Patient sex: M
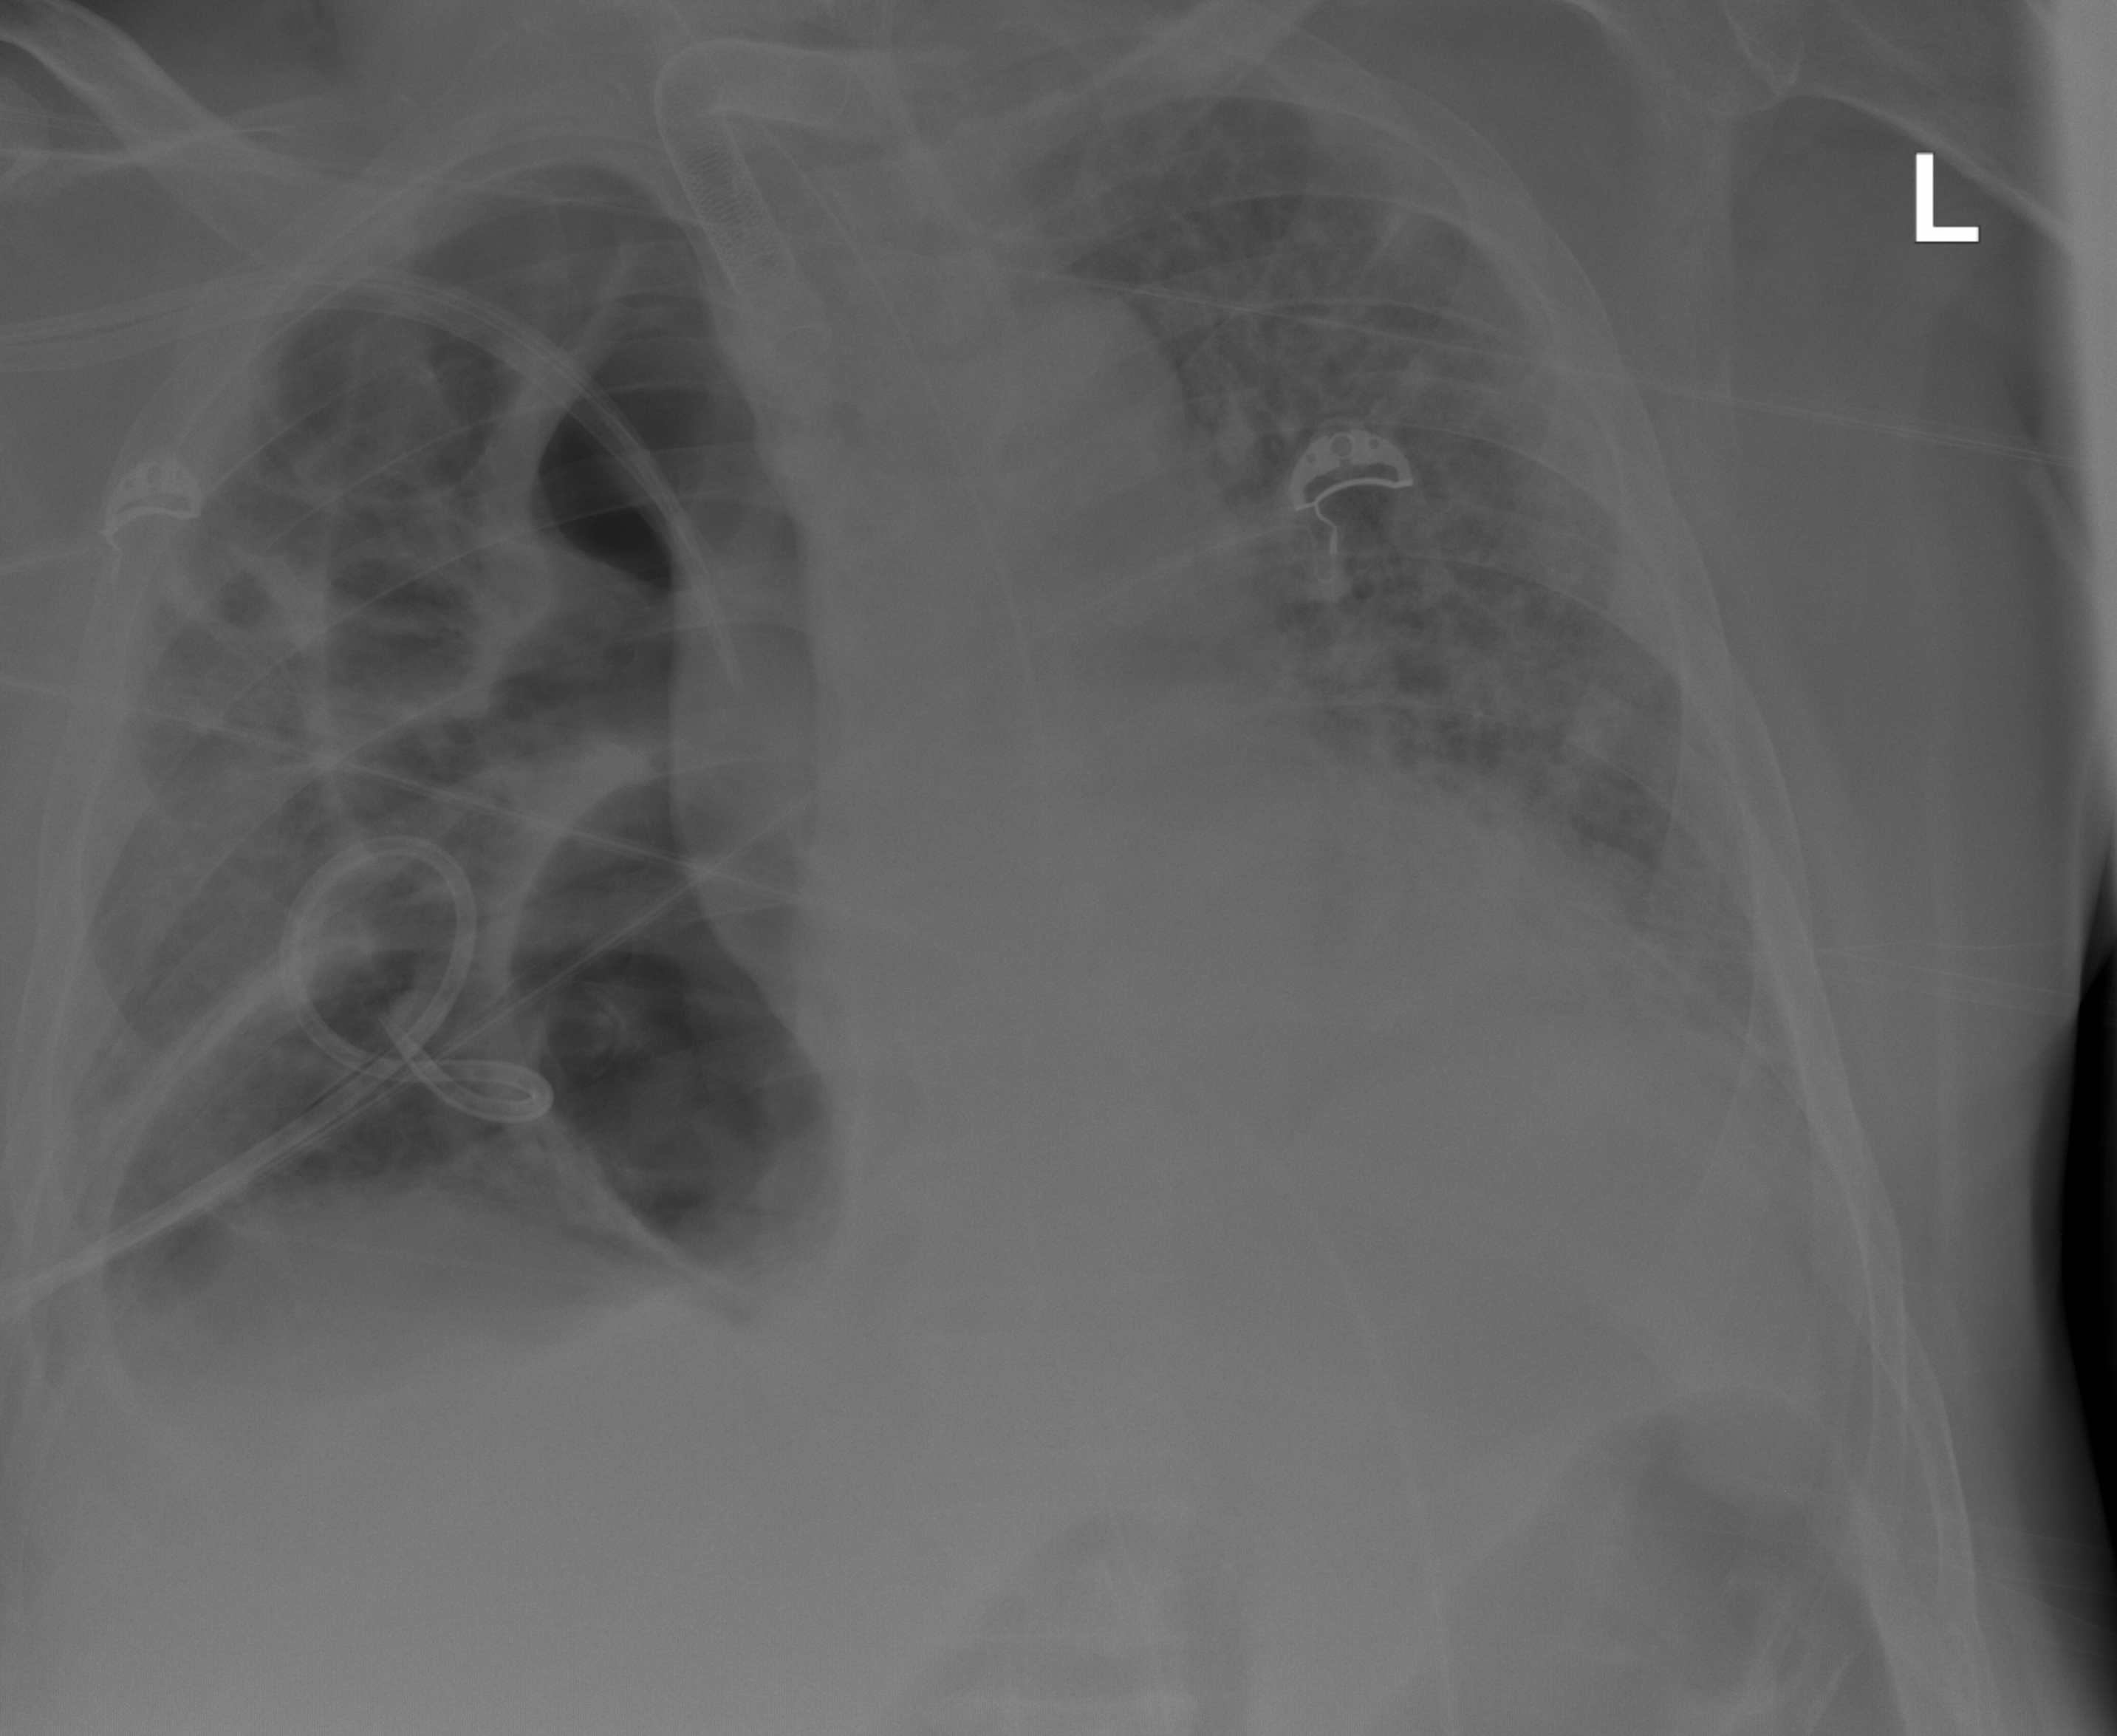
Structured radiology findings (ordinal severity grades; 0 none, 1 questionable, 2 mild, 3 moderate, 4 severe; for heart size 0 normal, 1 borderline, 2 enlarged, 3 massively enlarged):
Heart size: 2
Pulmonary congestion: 2
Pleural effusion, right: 2
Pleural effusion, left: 2
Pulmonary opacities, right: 3
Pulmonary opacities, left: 3
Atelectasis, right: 3
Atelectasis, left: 0